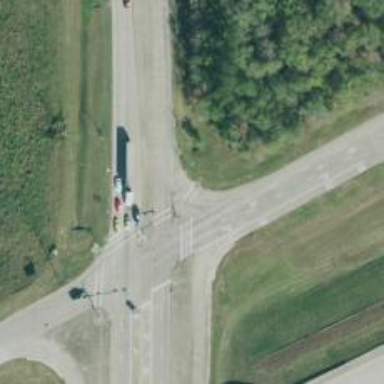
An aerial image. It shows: Secondary link road.